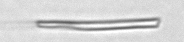
Label: fiber